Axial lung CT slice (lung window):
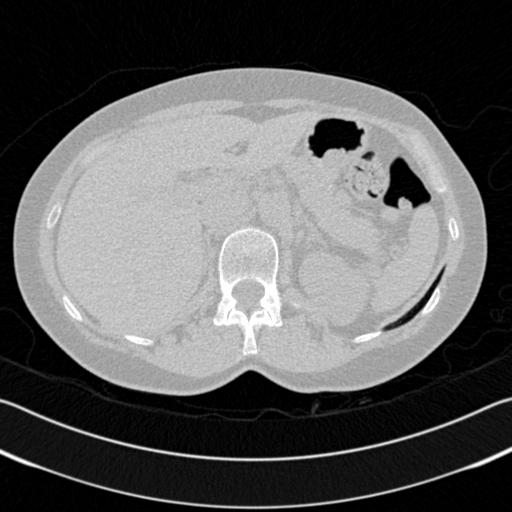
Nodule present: no